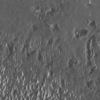
Label: not_dusty